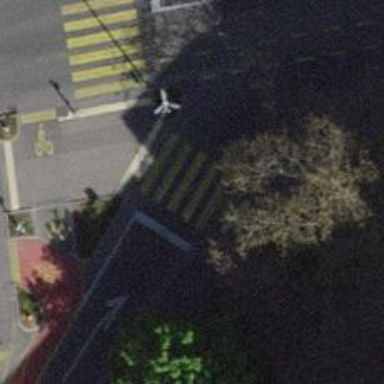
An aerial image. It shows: Asphalt road with secondary link designation.